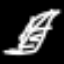
Label: leaf